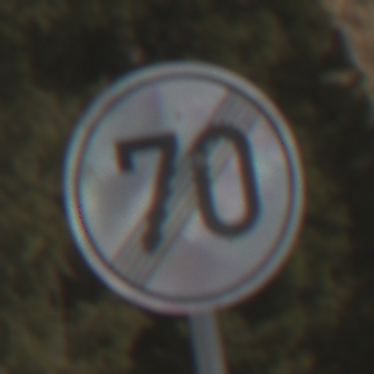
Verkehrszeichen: EndeGeschwindigkeit70
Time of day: Midday
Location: Outdoor (Nature)
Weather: PartlyCloudy
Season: NotSpecified
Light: Natural